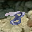
Label: 8